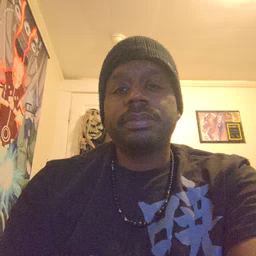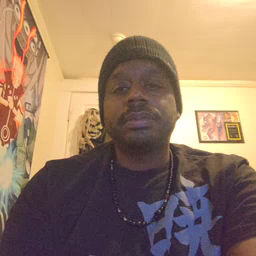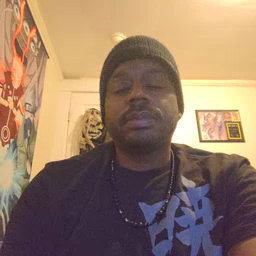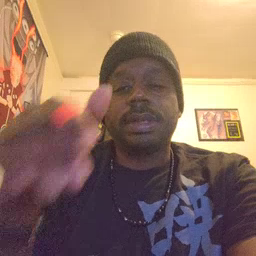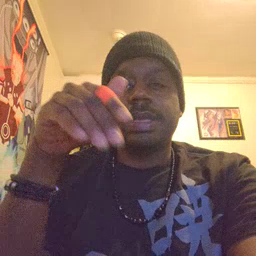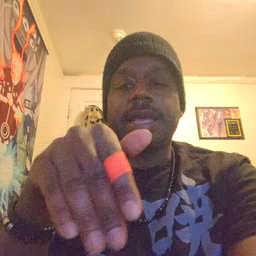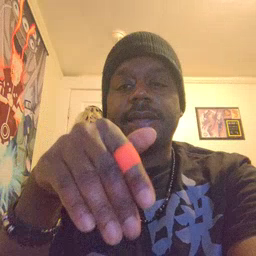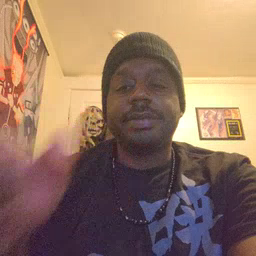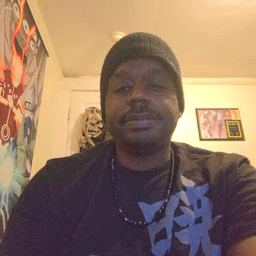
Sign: night